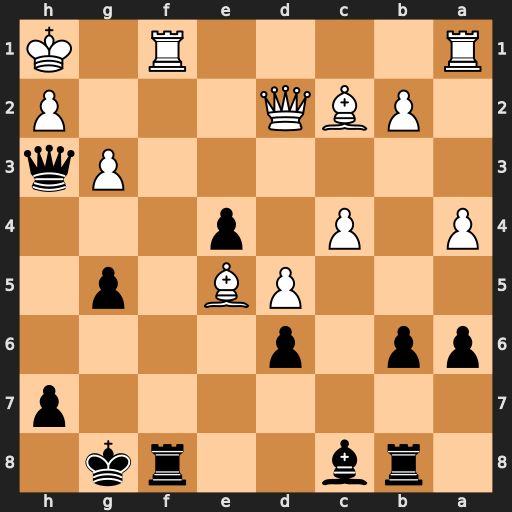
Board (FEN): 1rb2rk1/7p/pp1p4/3PB1p1/P1P1p3/6Pq/1PBQ3P/R4R1K
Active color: b
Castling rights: -
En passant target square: -
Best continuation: Rxf1+ Rxf1 Qxf1#